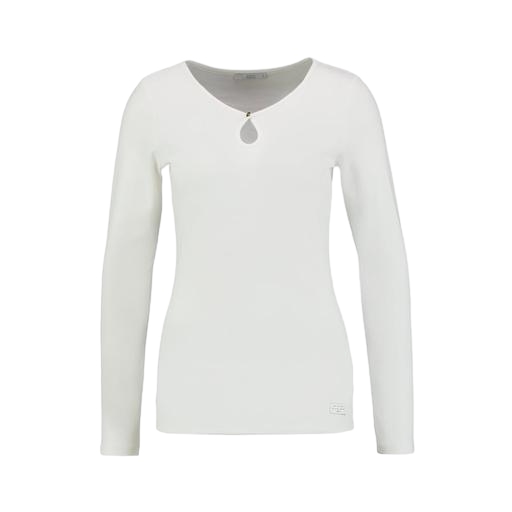
white henley long-sleeved ribbed-jersey top, her longsleeve top, white le nautical long-sleeved top, white background